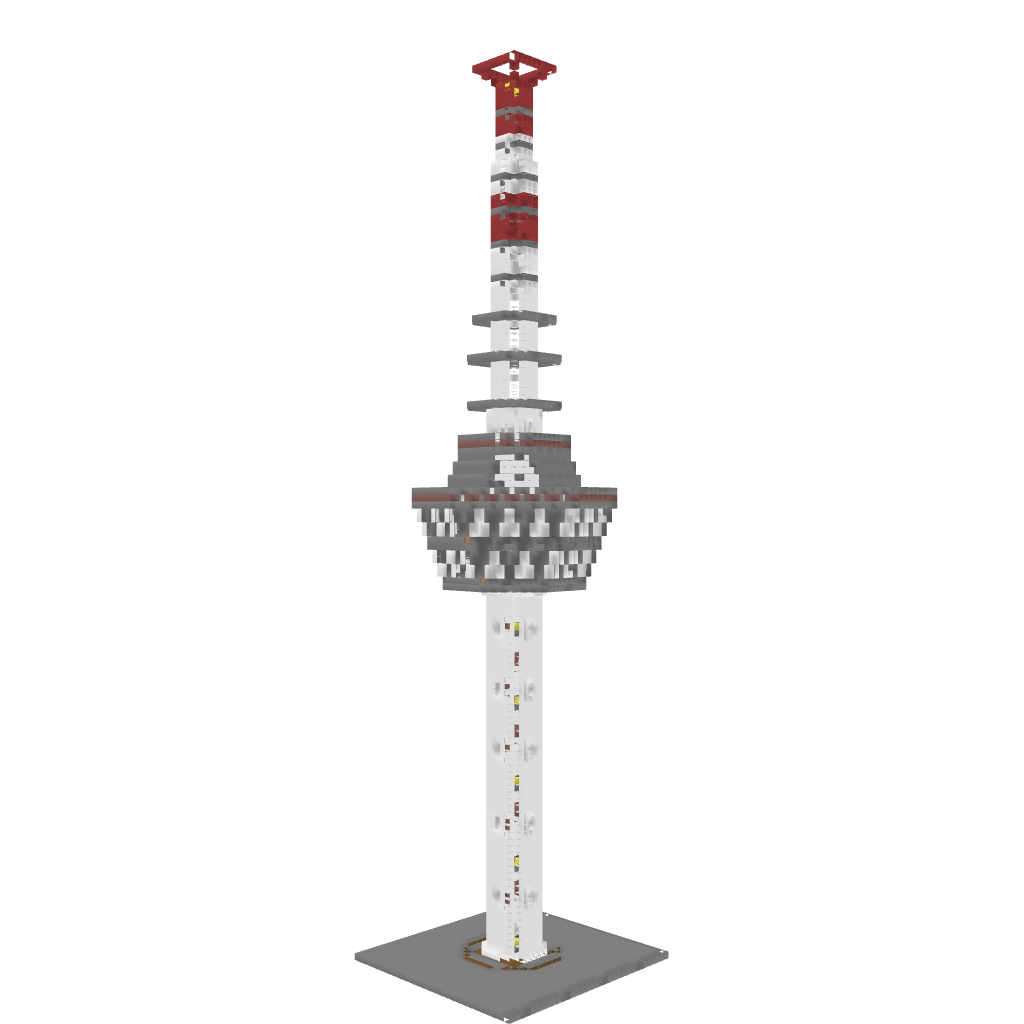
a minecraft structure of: Mannheim TV Tower high quality